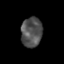
Tissue: skin
Cell type: Epithelial cells
Senescence score: 0.2626
Nuclear area (px): 613
Mean DAPI intensity: 81.085